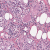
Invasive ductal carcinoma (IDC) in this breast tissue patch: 0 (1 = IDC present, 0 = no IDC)